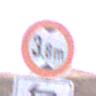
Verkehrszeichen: TatsaechlicheHoehe
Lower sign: RichtungsangabeDurchPfeile2
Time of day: SunriseSunset
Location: Outdoor (Suburban)
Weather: PartlyCloudy
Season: NotSpecified
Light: Natural